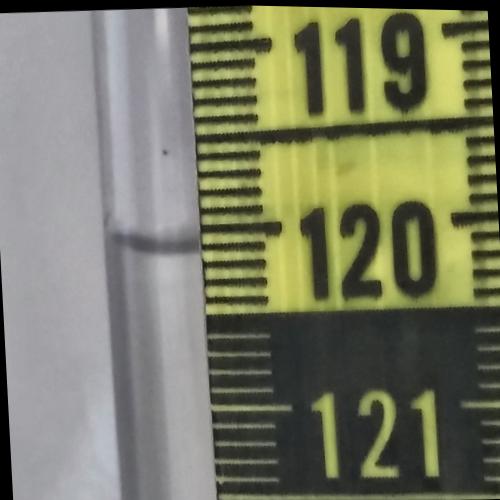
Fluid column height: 120.1 cm